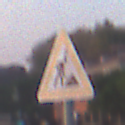
Verkehrszeichen: Arbeitsstelle
Umgebung: Outdoor, Urban
Tageszeit: SunriseSunset
Wetter: Clear
Licht: Natural
Jahreszeit: NotSpecified
Kontrast: MediumContrast